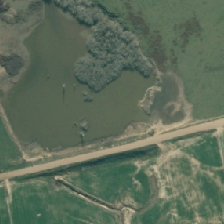
Land cover: lake_pond